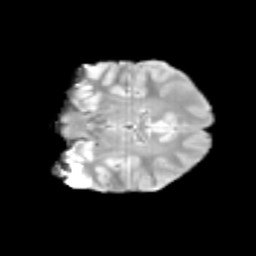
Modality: T2w
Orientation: coronal
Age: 12
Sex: male
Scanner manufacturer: siemens
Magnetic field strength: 3 T
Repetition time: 3.8 s
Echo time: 0.07 s